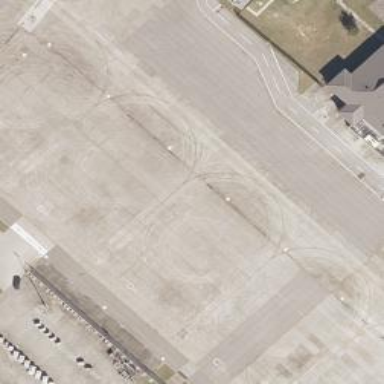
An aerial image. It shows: View of taxiway at the airport.